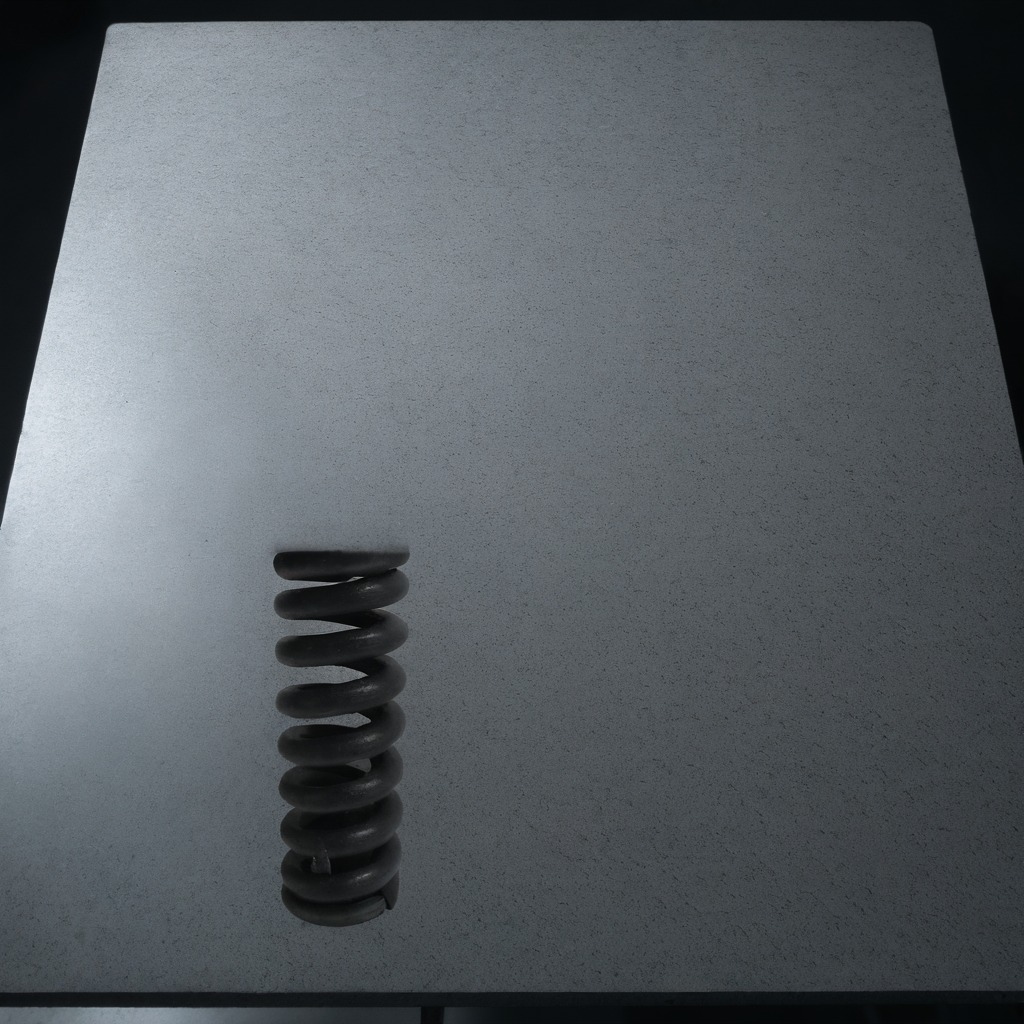
A coiled metal spring lies on the clean granite table inside a workshop at night dim ambient light soft shadows worn but